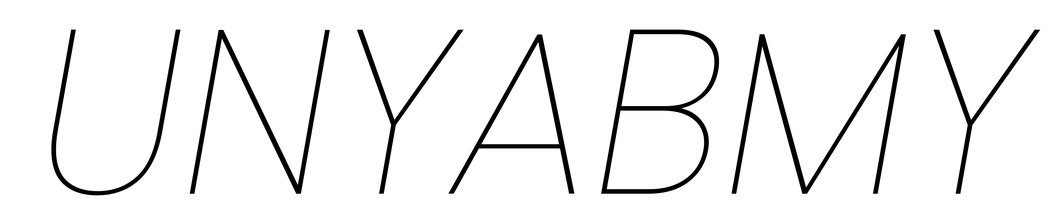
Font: Poppins-ThinItalic